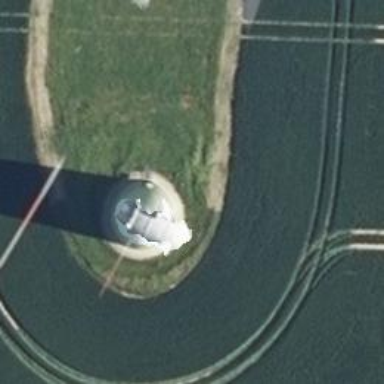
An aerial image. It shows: Wind turbine power generator.